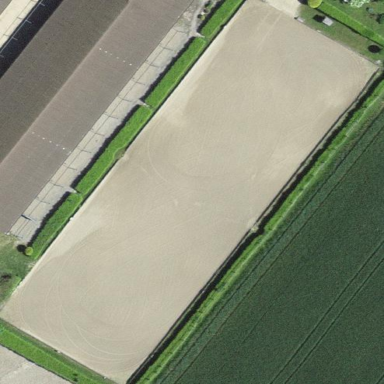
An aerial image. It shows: Equestrian pitch with sand surface for leisure land activities.